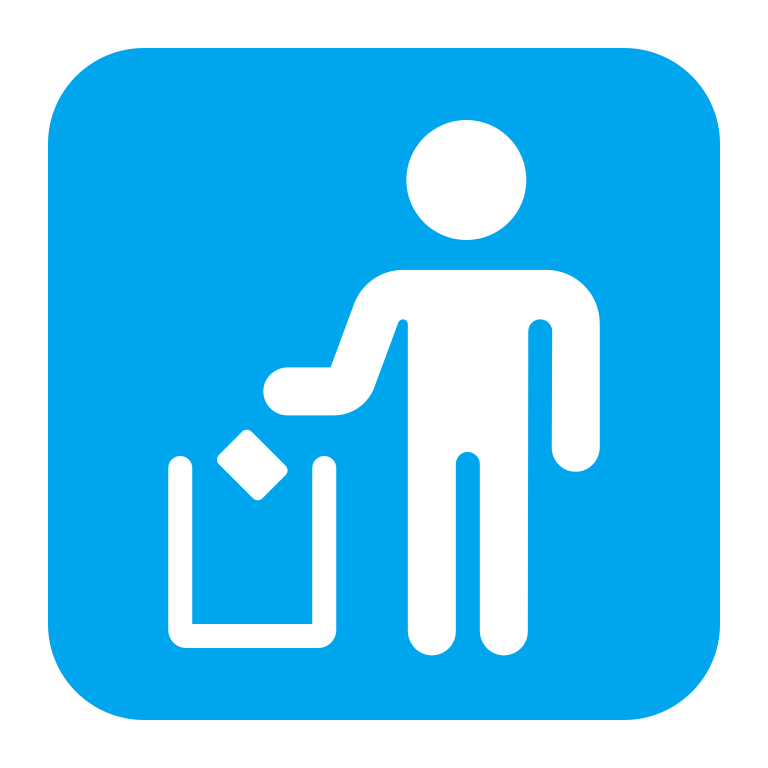
litter in bin sign flat